Question: Pardon my ignorance here, but I'm attempting to put the <URL>.
One concept I found interesting was the idea that there would be a master branch for which every commit was a bona-fide workable release. So you have your v1.0.0 commit on master tagged, then your v1.1.0 tag, and that's a nice 2-commit-long log when viewing master. But then you're ready to release v1.2.0 and your 'develop' branch has 1000 intermediate commits, but you're ready to sign off and push the button to say .
My goal is to add a third commit onto the master timeline. I can see that the '--squash' option will let you add a single commit onto the master, so you view the master log and see your three commits: v1.0.0, v1.1.0, and v1.2.0. As lengthy and verbose as the develop branch may be, the squashing gets you down to a neat history for master where each version is an official release...no chance of grabbing an intermediate development commit off that!
It works, but the thing that troubled me is that looking in the network graph this produces a "disconnected" commit. There's no apparent relationship that Git understands tying this squashed third commit to all those thousands of additions to the develop branch. It seems to float alone, unlike the git-flow diagrams which are hand-drawn and always point things to things.

Other options for merging which get the "merge arrow" (a.k.a. the multiple parents) seem to have the side effect of establishing a connection to the intermediate commits. So suddenly master isn't just these 3 blessed commits...it has expanded to include the full history of all these 1000 commits on develop. Kind of seems to defeat the purpose, if the point of master was to be a branch containing only releasable versions...but suddenly every intermediate state has a commit on master. 1003 instead of 3 master commits.
Git visualization is a bit sinister in that it glosses over duplication in branches. So the diagrams I see drawn on git-flow are pictures and not terminal printouts of 'git log' etc. I am unsure what one is to expect from a statement like saying that master only consists of releasable versions.
Long story short: I can't find options that retain the "arrow-looking" relationship between develop and master at a release point unless they carry the full commit history. Should this worry me if I look at git-flow diagrams which have lots of arrows? In the scenario I outlined, should I look at the master history and see every intermediate develop version that was merged and a 1003 commit history, or the 3 commit history?
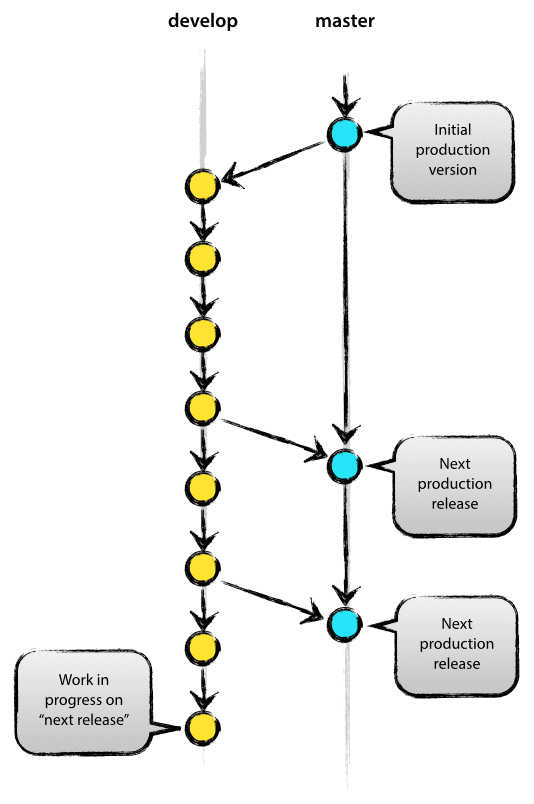
Answer: > Is git-flow supposed to see a more compressed history on master than develop?
No. Basically (ignoring hotfixes and release candidate branches): master = develop + merge commits.
> In the scenario I outlined, should I look at the master history and see every intermediate develop version that was merged and a 1003 commit history, or the 3 commit history?
That depends a bit on what particular view on the master history you request. But generally, you should see a history of 1003 commits.
More generally, and picking up on some of your implied assumptions: using git-flow about and commit history. So merging with '--squash' is an absolute no-go, as it (as you have already observed) does connect master with the line of development that lead to its release state. Quite to the contrary, you absolutely want to make sure that every commit to master is a merge commit -- completely the opposite of what '--squash' does. That's why you merge with '--no-ff' in git-flow. (In contemporary versions of Git, you can set the 'merge.ff' option to 'false' and stop worrying about forgetting '--no-ff'.)
Also note that Vincent Driessen's <URL> examine these questions.
Be aware, that (linear) views will have to use a flattening strategy to simplify the full graph into a linear appearance. This flattening can be confusing.
As an example to think about, consider the second cyan node and the fifth yellow node in your example graph. Assume now, that the second cyan commit was made a day after the fifth yellow commit.
'''
---1-----------------7----------10~~ master
\ / /
2---3---4---5--6-----8---9~~~~~ develop
'''
(I know that this is a rather contrived example in the context of git-flow. Without release-candidate branches, it is highly unusual to release "the second newest" commit from develop by merging it into master.)
If you now flatten this history from 'master' perspective, how would you want it to be represented? Should you primarily use chronological ordering, thus giving you:
'''
10 9 8 7 6 5 4 3 2 1
'''
(This chronological ordering is what default 'git log' and Github's "commits" view will give you.)
Or would you want the commits integrated by a merge commit all appear next to each other?
'''
10 9 8 6 7 5 4 3 2 1
'''
(This "topological" ordering is what e.g. 'git log --topo-order' will show you.)
Or do you want only commits stemming from one ancestral line?
'''
10 7 1
'''
(This most closely corresponds to asking "show me only the direct commits to master", which seems to be part of what you expect to see. In a git-flow setup, 'git log --first-parent' on master will show you this view.)